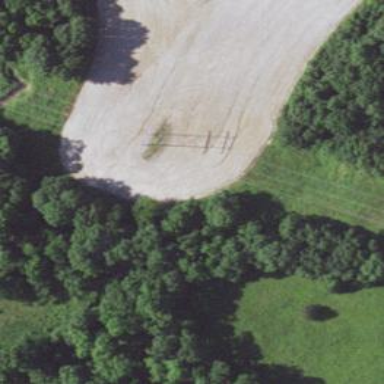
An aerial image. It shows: H-frame designed tower for power lines.